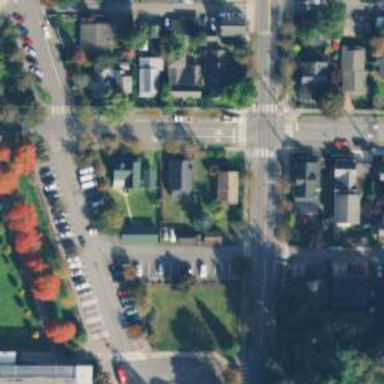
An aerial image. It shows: Marked road crossing.